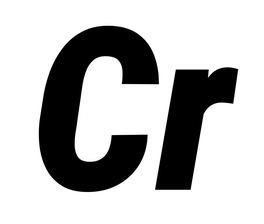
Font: Roboto-Italic_Condensed_Black_Italic